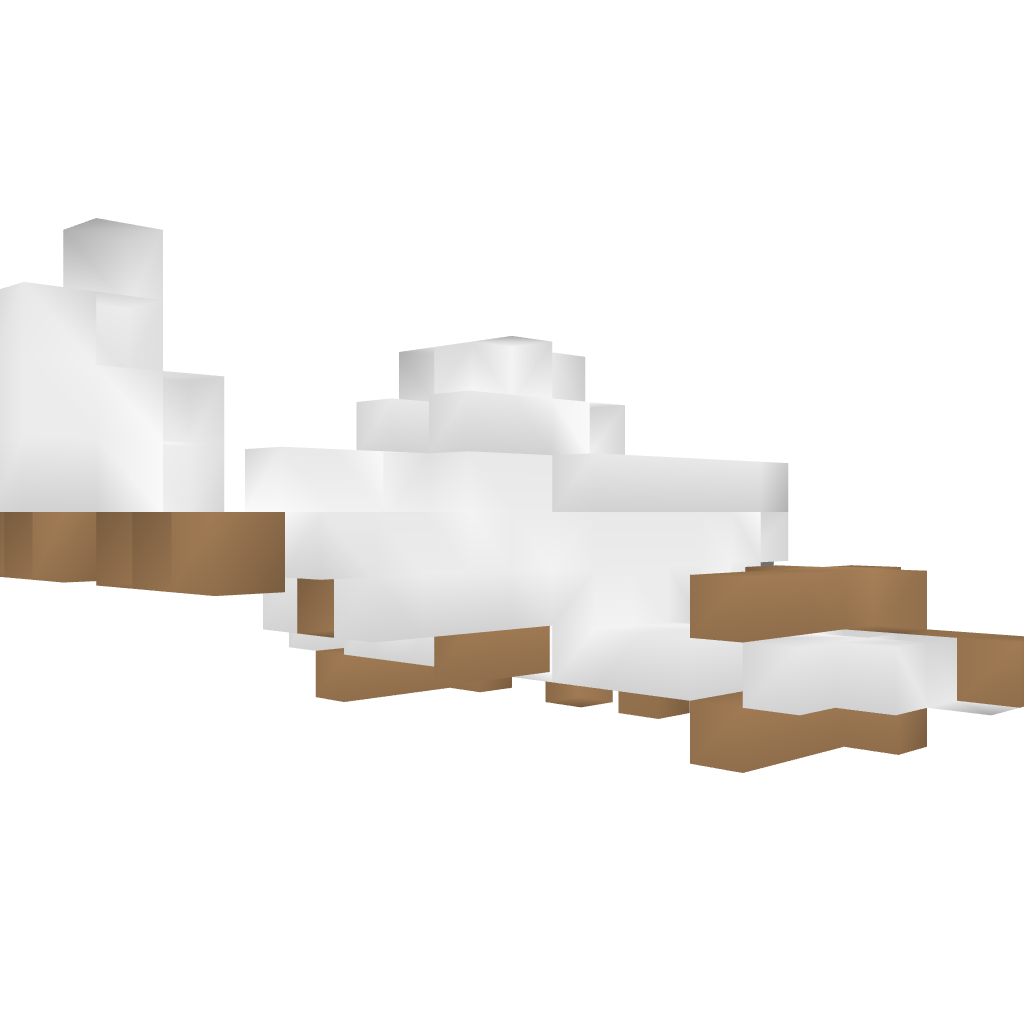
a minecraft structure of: Fighter Kn 101 A bad low quality